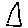
Label: triangle